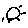
Label: sun